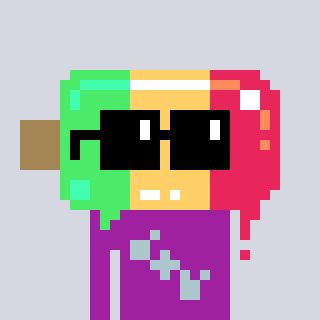
a pixel art character with square black sunglasses, a icepop-shaped head and a magenta-colored body on a cool background